Question: I am a complete beginner in JS. I am trying to make a quiz using JS but constantly getting this error. Can anyone help, please?
This is my HTML:
'''
<body>
<div id="quiz"></div>
<button id="submit">Get Results</button>
<div id="results"></div>
</body>
'''
Here is my JS code:
'''
var myQuestions = [
{
question: "What is 10/2?",
answers: {
a: '3',
b: '5',
c: '115'
},
correctAnswer: 'b'
},
{
question: "What is 30/3?",
answers: {
a: '3',
b: '5',
c: '10'
},
correctAnswer: 'c'
}
];
var quizContainer = document.getElementById("quiz");
var resultsContainer = document.getElementById("results");
var submitButton = document.getElementById("submit");
function generateQuiz(questions, quizContainer, resultsContainer, submitButton){
function showQuestions(questions, quizContainer){
// we'll need a place to store the output and the answer choices
var output = [];
var answers;
// for each question...
for(var i=0; i<questions.length; i++){
// first reset the list of answers
answers = [];
// for each available answer to this question...
for(letter in questions[i].answers){
// ...add an html radio button
answers.push(
'<label>'
+ '<input type="radio" name="question'+i+'" value="'+letter+'">'
+ letter + ': '
+ questions[i].answers[letter]
+ '</label>'
);
}
// add this question and its answers to the output
output.push(
'<div class="question">' + questions[i].question + '</div>'
+ '<div class="answers">' + answers.join('') + '</div>'
);
}
// finally combine our output list into one string of html and put it on the page
quizContainer.innerHTML = output.join('');
}
function showResults(questions, quizContainer, resultsContainer){
}
// show the questions
showQuestions(questions, quizContainer);
// when user clicks submit, show results
submitButton.onclick = function(){
showResults(questions, quizContainer, resultsContainer);
}
}
generateQuiz(myQuestions, quizContainer, resultsContainer, submitButton);
'''
I am getting this error in my console. It's showing that it can't set 'innerHTML' property of a null element even though I have already defined it.

This is the line where I think the problem is:
'''
quizContainer.innerHTML = output.join('');
'''
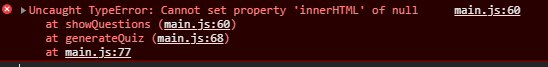
Answer: When the browser loads the page and comes across a '<script>' tag, it executes the script at this moment and does not continue building the DOM. Therefore, the elements you are referencing in the script do not exist at this point.
The best way would be to make the script execute the 'generateQuiz' explicitly in <URL> is actually executed.
'''
window.onload = function() {
const quizContainer = document.getElementById("quiz");
const resultsContainer = document.getElementById("results");
const submitButton = document.getElementById("submit");
generateQuiz(myQuestions, quizContainer, resultsContainer, submitButton);
}
'''
---
Another way is to use <URL> in order to run the script after the DOM is fully built:
'''
<!doctype html>
<html>
<head>
<script defer src="script.js"></script>
</head>
<body>
<div id="quiz"></div>
<button id="submit">Get Results</button>
<div id="results"></div>
</body>
</html>
'''
Or just by placing the script below the elements that are referred:
'''
<!doctype html>
<html>
<body>
<div id="quiz"></div>
<button id="submit">Get Results</button>
<div id="results"></div>
<script src="script.js"></script>
</body>
</html>
'''